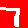
Digit: 7